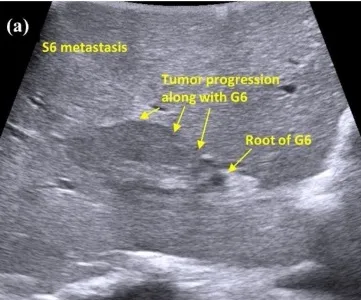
(a) Intraoperative ultrasound clearly showing suspected tumor progression along Glisson 6. However, it has not reached the root of Glisson 6.
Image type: radiology (ultrasound)